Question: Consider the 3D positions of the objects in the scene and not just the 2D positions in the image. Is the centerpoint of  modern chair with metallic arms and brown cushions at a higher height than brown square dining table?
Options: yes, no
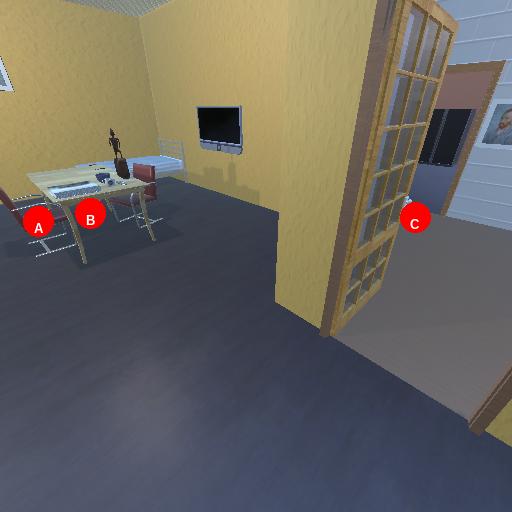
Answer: yes